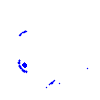
Particle: electron